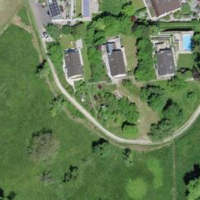
EUNIS habitat code: 24
Species observed at this site:
Euonymus europaeus